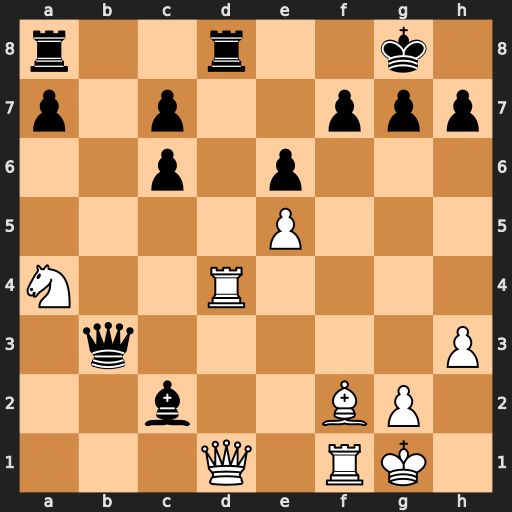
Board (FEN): r2r2k1/p1p2ppp/2p1p3/4P3/N2R4/1q5P/2b2BP1/3Q1RK1
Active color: w
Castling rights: -
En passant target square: -
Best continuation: Rxd8+ Rxd8 Qxd8#